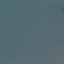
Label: SeaLake